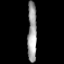
Tissue: prostate
Cell type: Myeloid cells
Senescence score: 0.7576
Nuclear area (px): 534
Mean DAPI intensity: 158.736